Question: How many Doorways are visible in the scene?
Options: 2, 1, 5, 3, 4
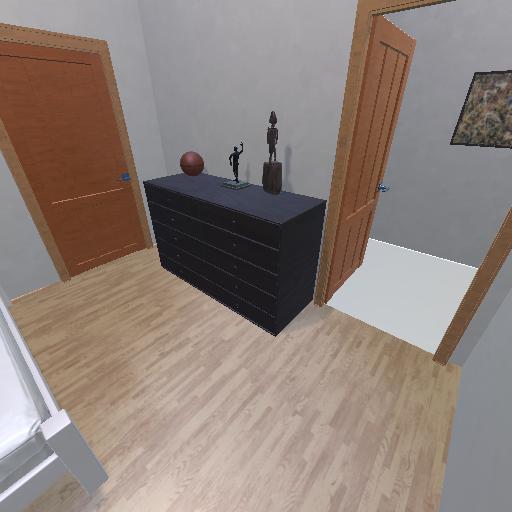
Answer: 2